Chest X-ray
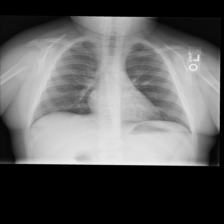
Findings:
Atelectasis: negative
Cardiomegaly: negative
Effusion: negative
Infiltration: negative
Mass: negative
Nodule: positive
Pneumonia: negative
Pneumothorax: negative
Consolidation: negative
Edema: negative
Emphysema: negative
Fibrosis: negative
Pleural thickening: negative
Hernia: negative